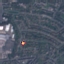
Land use / land cover: Residential